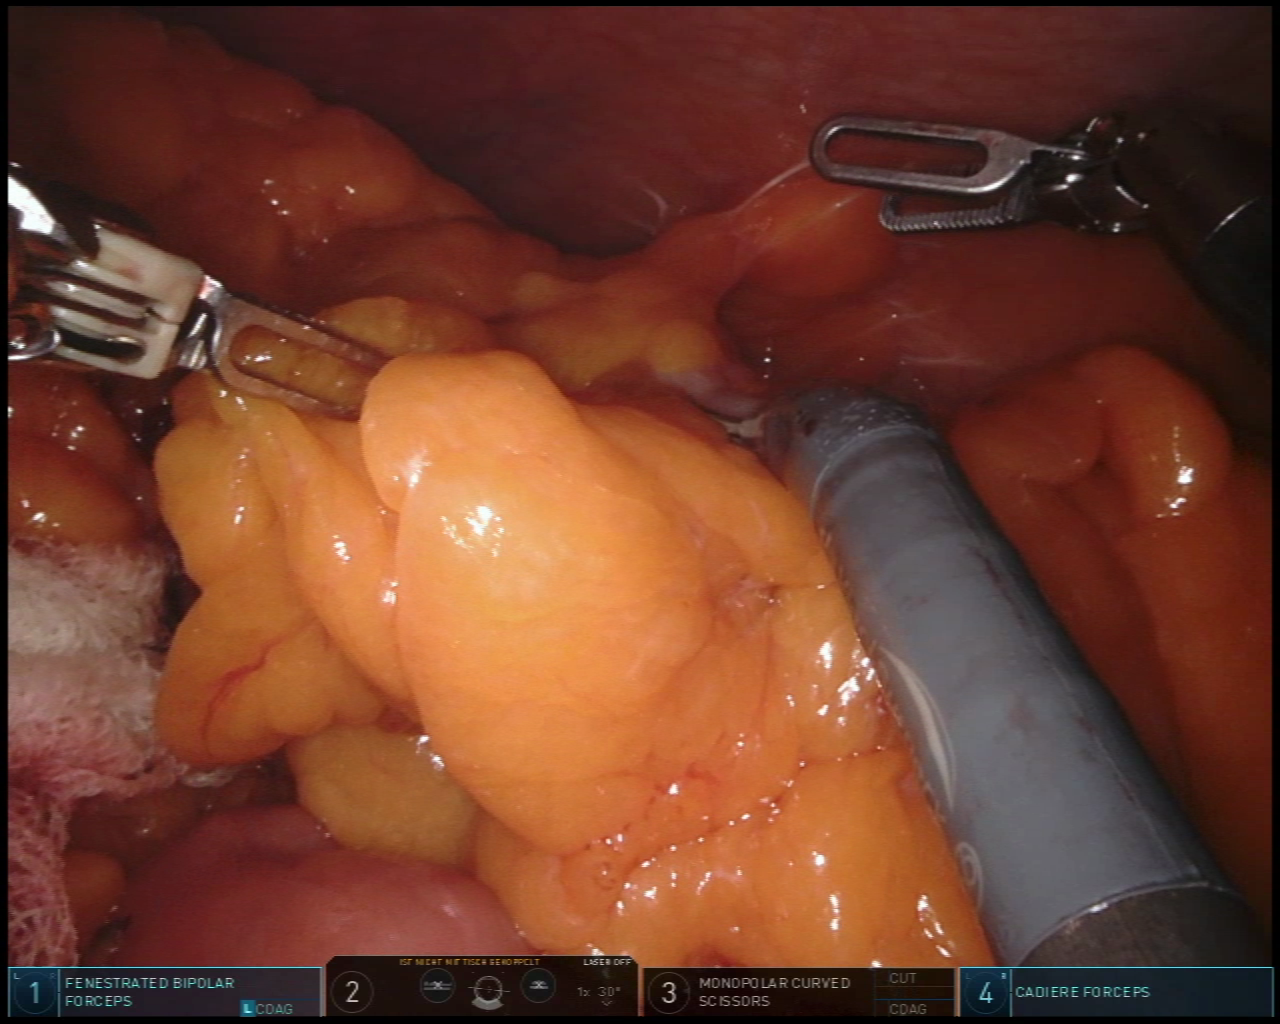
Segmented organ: abdominal_wall
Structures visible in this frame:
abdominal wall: yes
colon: no
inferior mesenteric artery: no
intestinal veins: no
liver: no
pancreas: no
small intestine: yes
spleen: no
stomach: no
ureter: no
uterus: no
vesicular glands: no